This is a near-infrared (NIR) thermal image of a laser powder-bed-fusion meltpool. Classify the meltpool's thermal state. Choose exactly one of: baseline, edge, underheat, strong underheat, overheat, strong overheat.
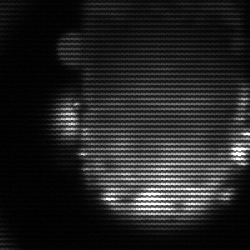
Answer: baseline